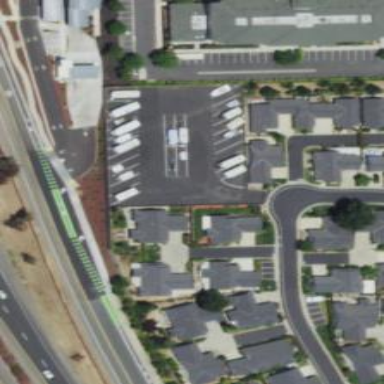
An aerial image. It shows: Parking area with asphalt surface.